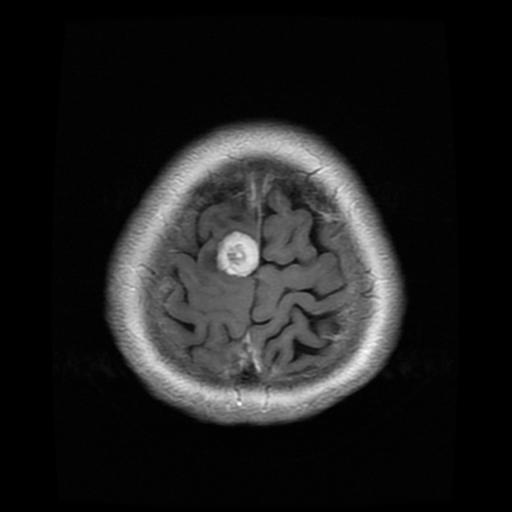
Label: meningioma